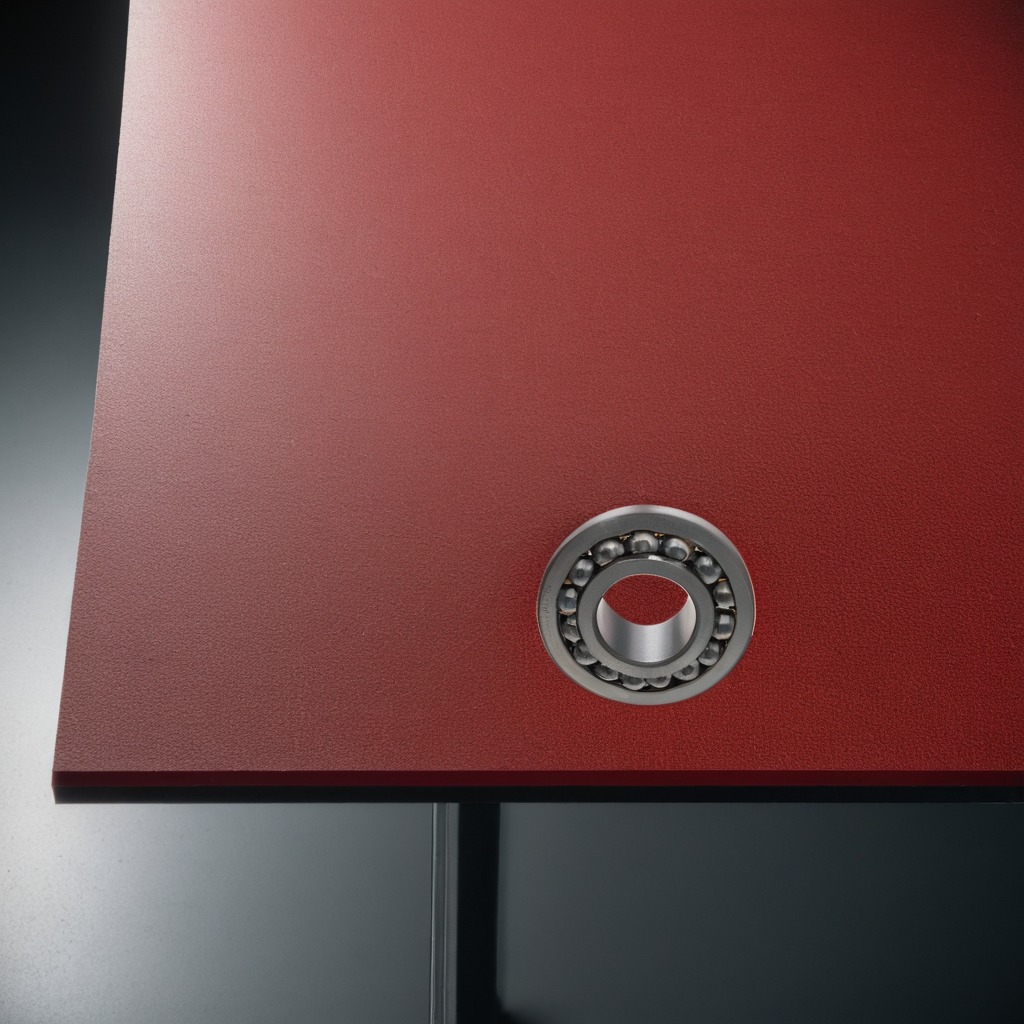
A metal ball bearing is lying on a clean granite tabletop covered with a red rubber mat inside a workshop under bright overhead lighting crisp shadows high clarity worn but beneath the mat